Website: bh-photo
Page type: gifting
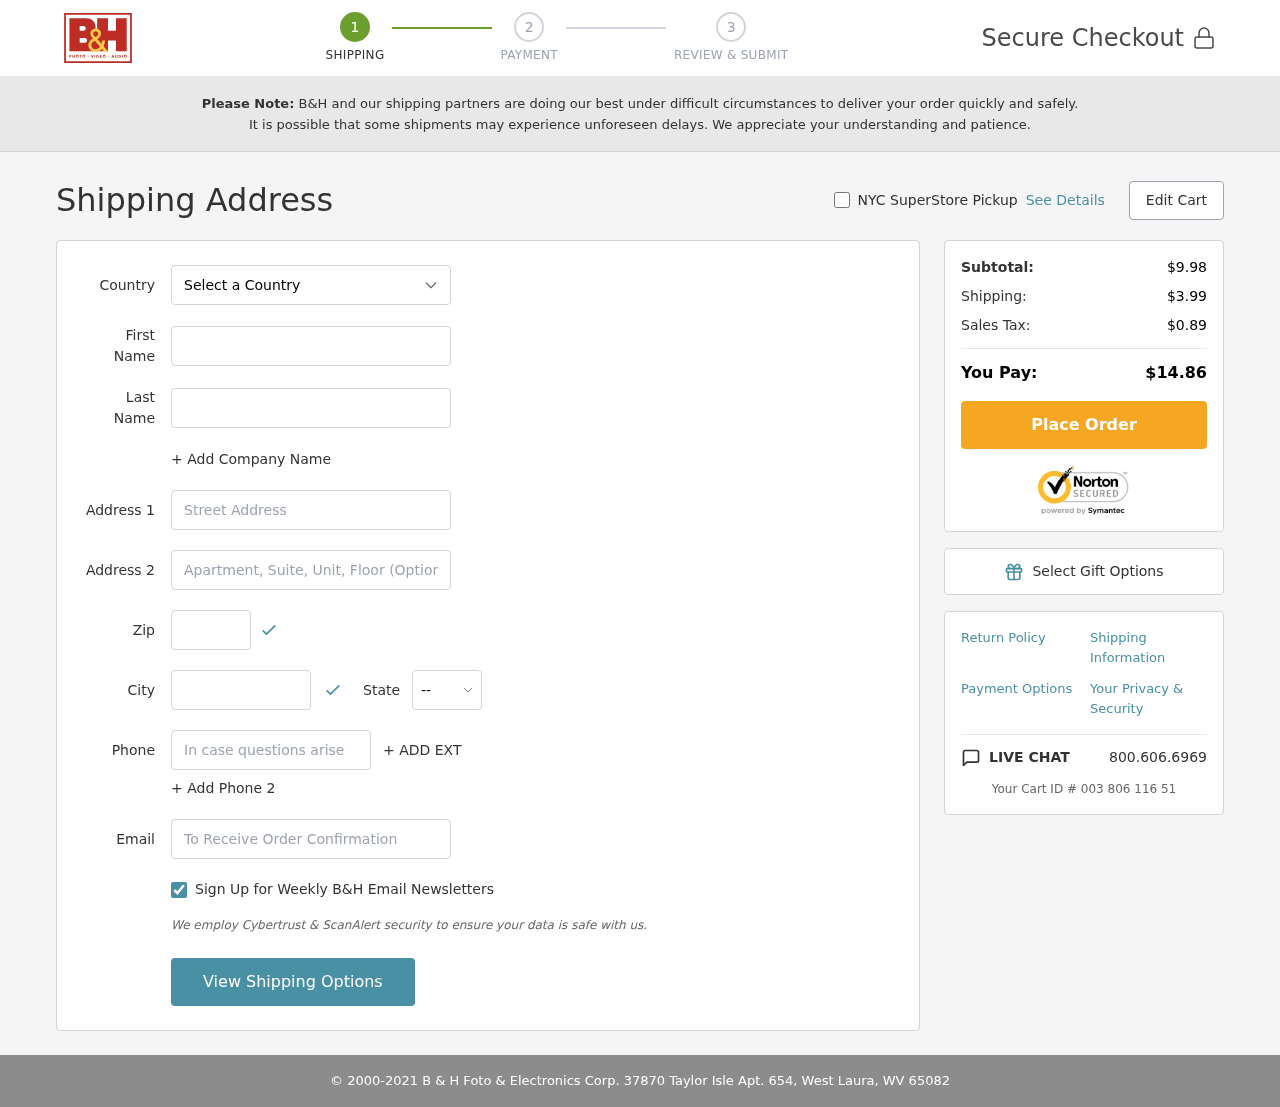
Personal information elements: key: PII_CITY
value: West Laura
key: PII_COUNTRY
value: United States
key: PII_EMAIL
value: gwerner@yahoo.com
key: PII_FIRSTNAME
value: Gregory
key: PII_LASTNAME
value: Werner
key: PII_PHONE
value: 4867844854
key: PII_POSTCODE
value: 65082
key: PII_STATE_ABBR
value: WV
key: PII_STREET
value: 37870 Taylor Isle Apt. 654
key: PII_STREET2
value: Suite 430
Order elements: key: ORDER_SUBTOTAL
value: $9.98
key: ORDER_SHIPPING_COST
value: $3.99
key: ORDER_TAX
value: $0.89
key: ORDER_TOTAL
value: $14.86
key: ORDER_ID
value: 003 806 116 51